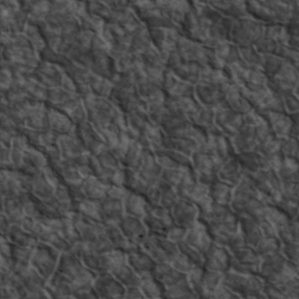
Label: non_frost